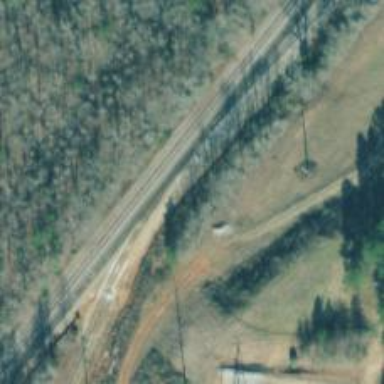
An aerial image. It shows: Railway spur junction.